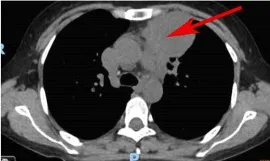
A partial response was revealed after 1 month following lorlatinib.
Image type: radiology (ct)